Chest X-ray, PA view. Patient: 34 years old, sex M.
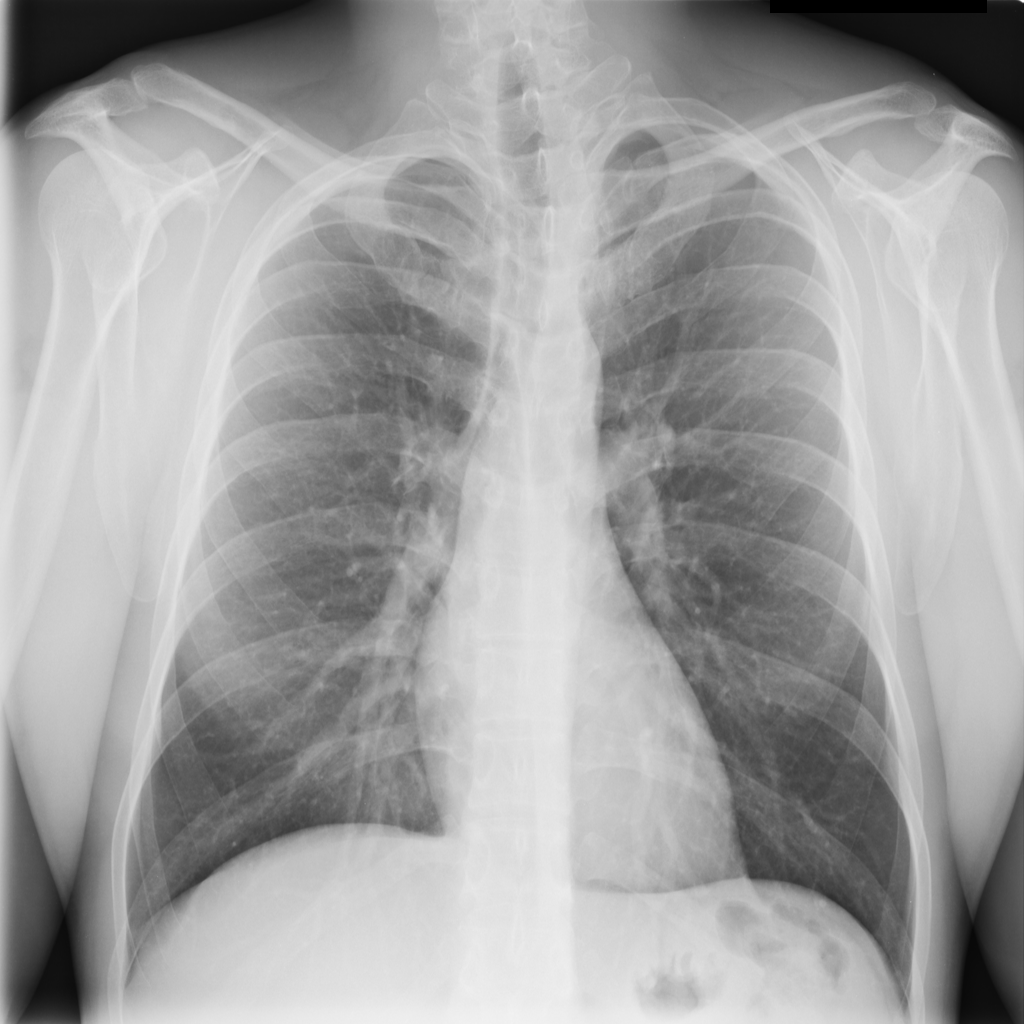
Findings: No Finding